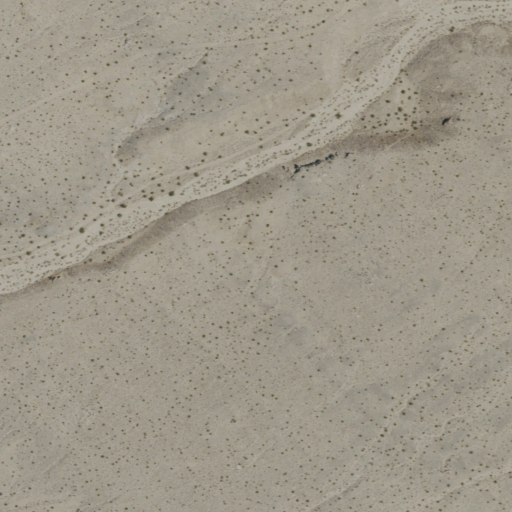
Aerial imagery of valley in California named Copper Queen Canyon containing only shrub